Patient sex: M
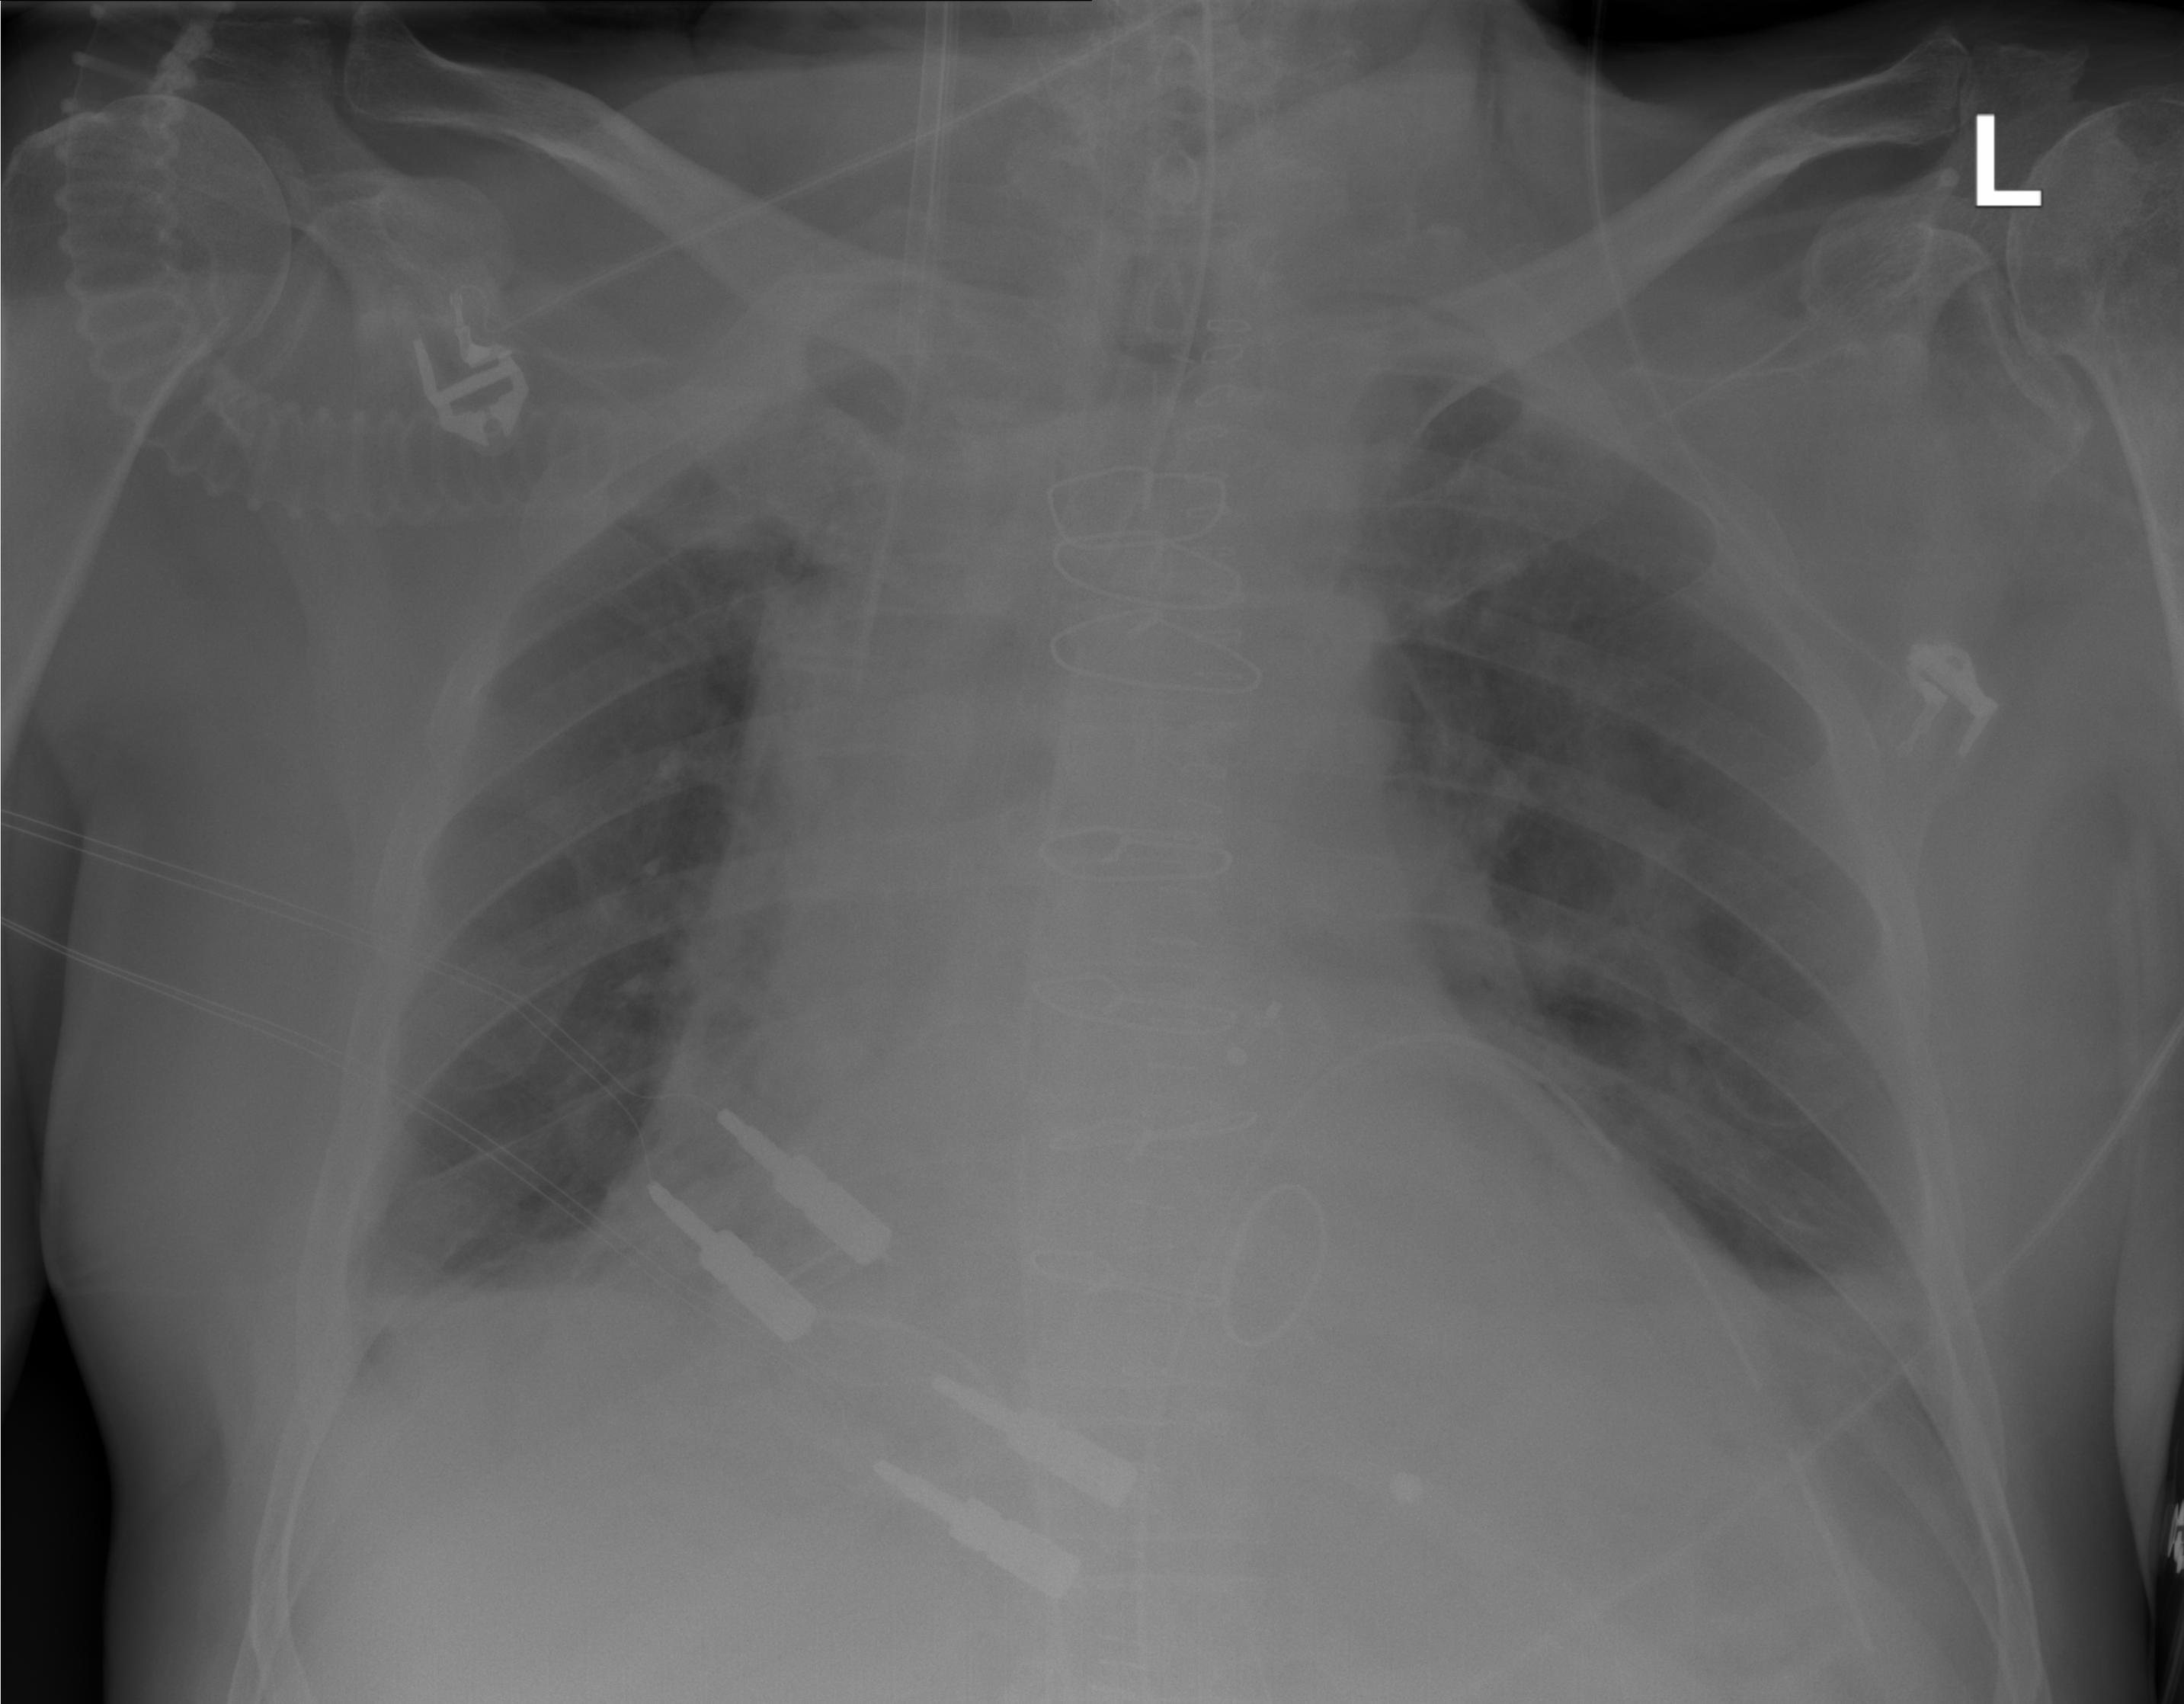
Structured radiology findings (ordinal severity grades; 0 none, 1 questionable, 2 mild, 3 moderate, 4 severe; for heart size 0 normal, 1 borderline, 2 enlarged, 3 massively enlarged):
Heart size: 2
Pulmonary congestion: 0
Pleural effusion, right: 2
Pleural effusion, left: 2
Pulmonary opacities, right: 0
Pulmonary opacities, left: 0
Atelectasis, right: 0
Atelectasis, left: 0